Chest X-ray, PA view. Patient: 58 years old, sex F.
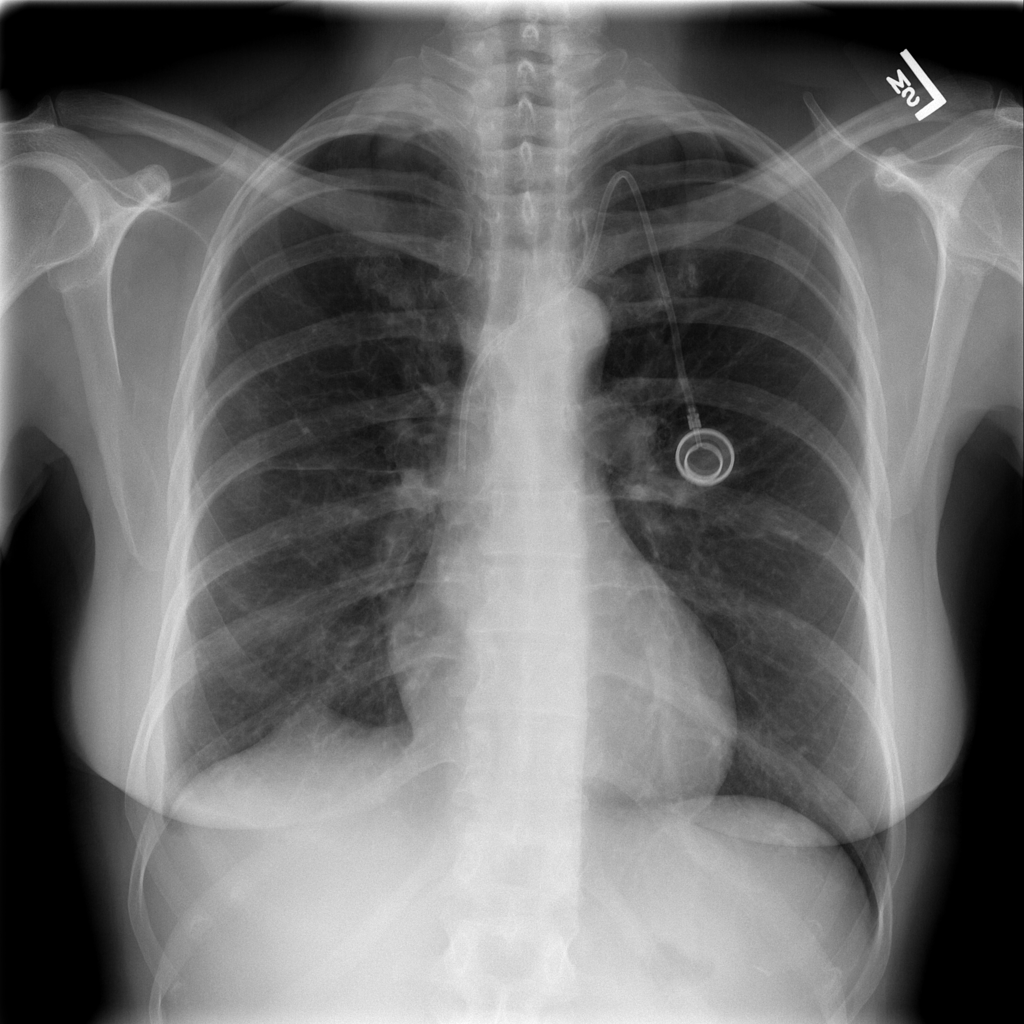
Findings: No Finding